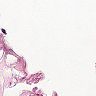
Metastatic tissue present: no